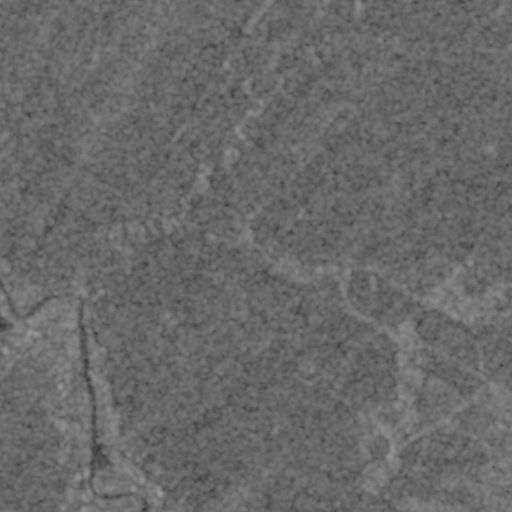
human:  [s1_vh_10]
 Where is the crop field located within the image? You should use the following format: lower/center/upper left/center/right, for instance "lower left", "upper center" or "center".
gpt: The crop field is located in the lower right of the image.
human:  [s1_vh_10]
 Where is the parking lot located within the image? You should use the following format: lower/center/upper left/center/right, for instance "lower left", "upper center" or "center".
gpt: The parking lot is located in the lower left of the image.
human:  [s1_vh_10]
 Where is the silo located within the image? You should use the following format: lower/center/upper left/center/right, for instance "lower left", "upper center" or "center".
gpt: The silo is located in the lower left of the image.
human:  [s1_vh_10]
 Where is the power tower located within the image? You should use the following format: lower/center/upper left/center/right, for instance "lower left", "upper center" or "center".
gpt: There is no power tower in the image.

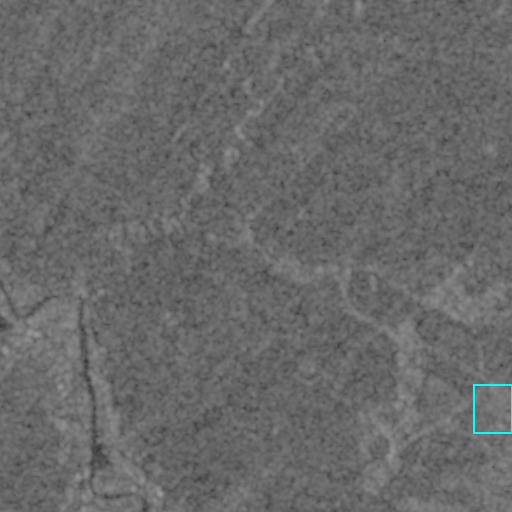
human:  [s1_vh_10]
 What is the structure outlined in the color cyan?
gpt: The structure outlined in cyan is a crop field.
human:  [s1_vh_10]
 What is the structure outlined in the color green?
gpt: There is no green outline.